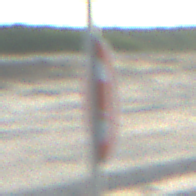
Verkehrszeichen: UeberholverbotKraftfahrzeuge
Umgebung: Outdoor, Beach
Tageszeit: SunriseSunset
Wetter: Clear
Licht: Natural
Jahreszeit: NotSpecified
Kontrast: HighContrast